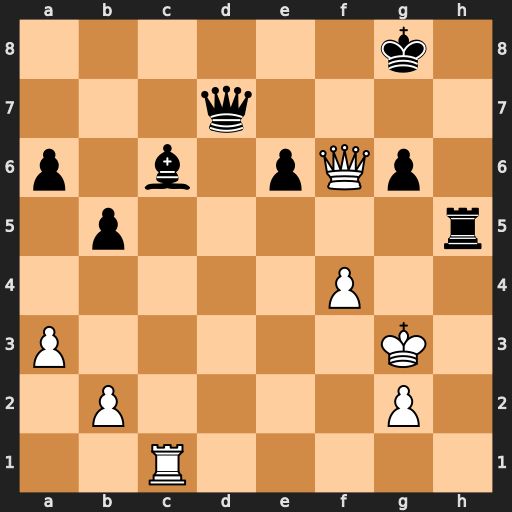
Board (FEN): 6k1/3q4/p1b1pQp1/1p5r/5P2/P5K1/1P4P1/2R5
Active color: w
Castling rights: -
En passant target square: -
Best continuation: Qxg6+ Qg7 Qxg7+ Kxg7 Rxc6